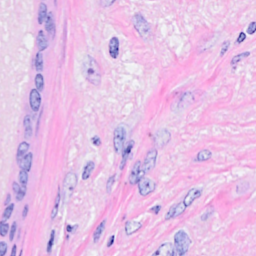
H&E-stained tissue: Breast